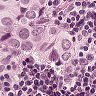
Metastatic tissue present: yes